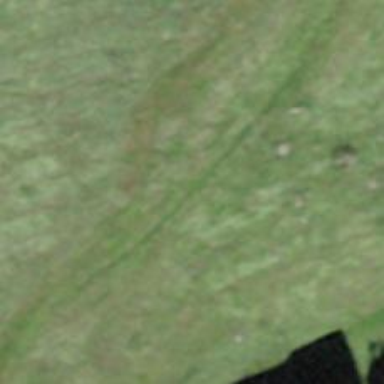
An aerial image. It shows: Path covered in grass.